Interaction volume radius: 5 \u00c5
Interaction volume height: 15 \u00c5
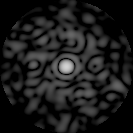
Disorder parameter: 0.7596